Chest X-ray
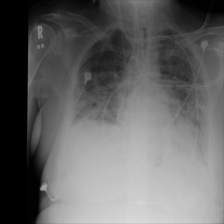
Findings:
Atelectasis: negative
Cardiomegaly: negative
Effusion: negative
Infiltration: negative
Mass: negative
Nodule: negative
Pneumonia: negative
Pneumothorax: negative
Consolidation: negative
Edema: negative
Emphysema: negative
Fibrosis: negative
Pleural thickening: negative
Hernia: negative